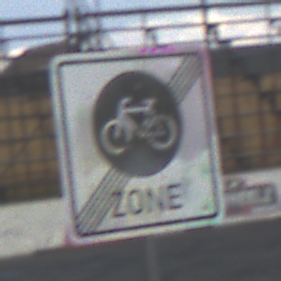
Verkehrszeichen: EndeFahrradzone
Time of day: MorningAfternoon
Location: Outdoor (RoadRail)
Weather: PartlyCloudy
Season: NotSpecified
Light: Natural